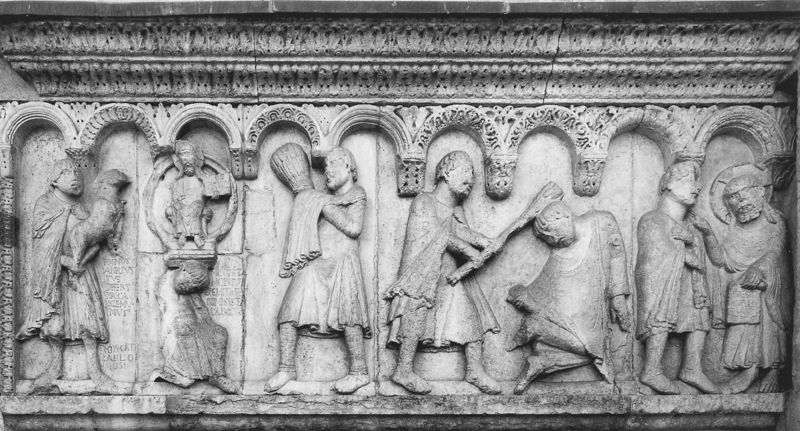
Titel: Dom S. Gimignano, Modena
Standort: Modena, Dom S. Gimignano (EU - I - Emilia-Romagna)
Schlagwörter: gruppe, kampf, menschen, marmor, männer, gebäude, tier, tiere, bart, geschichte, stein, sitzend, stehend, personen, stock, relief, röcke, stab, figuren, inschrift, gruppen, bögen, barfuss, religion, knüppel, altar, fries, heiligenschein, gesims, heilige, glauben, latein, bestrafung